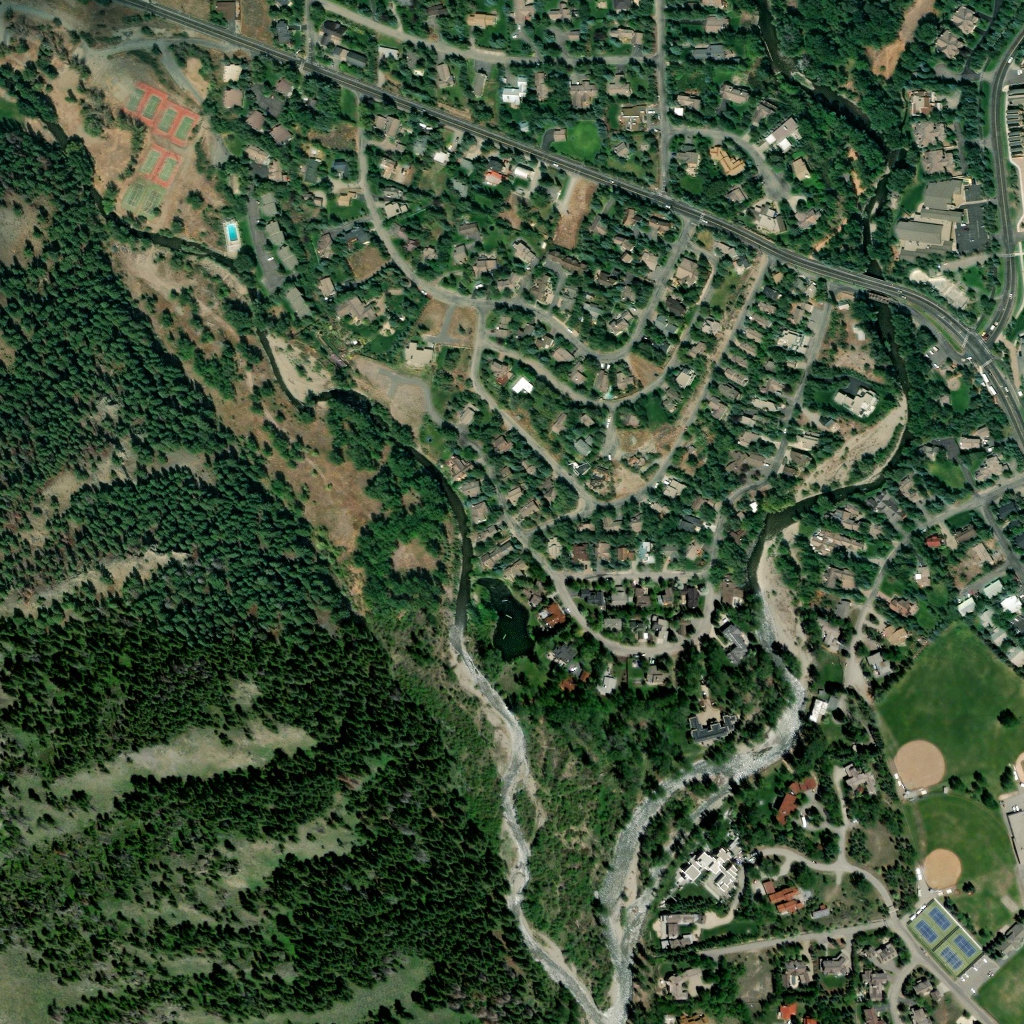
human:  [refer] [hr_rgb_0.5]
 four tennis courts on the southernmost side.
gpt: <box>[[88, 88, 96, 95, 0]]</box>